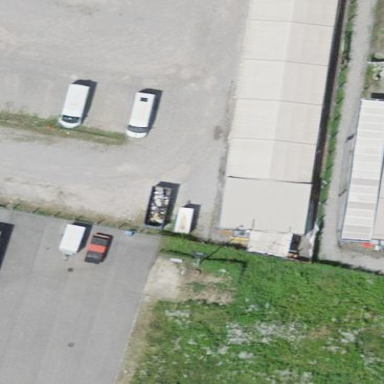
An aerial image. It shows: Shed.